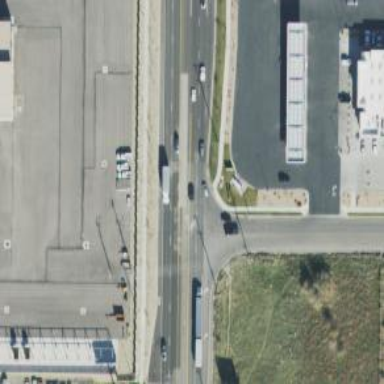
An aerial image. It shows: Secondary link road with asphalt surface.